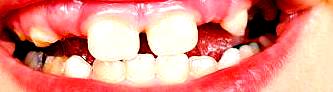
Condition: hypodontia